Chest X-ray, PA view. Patient: 46 years old, sex F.
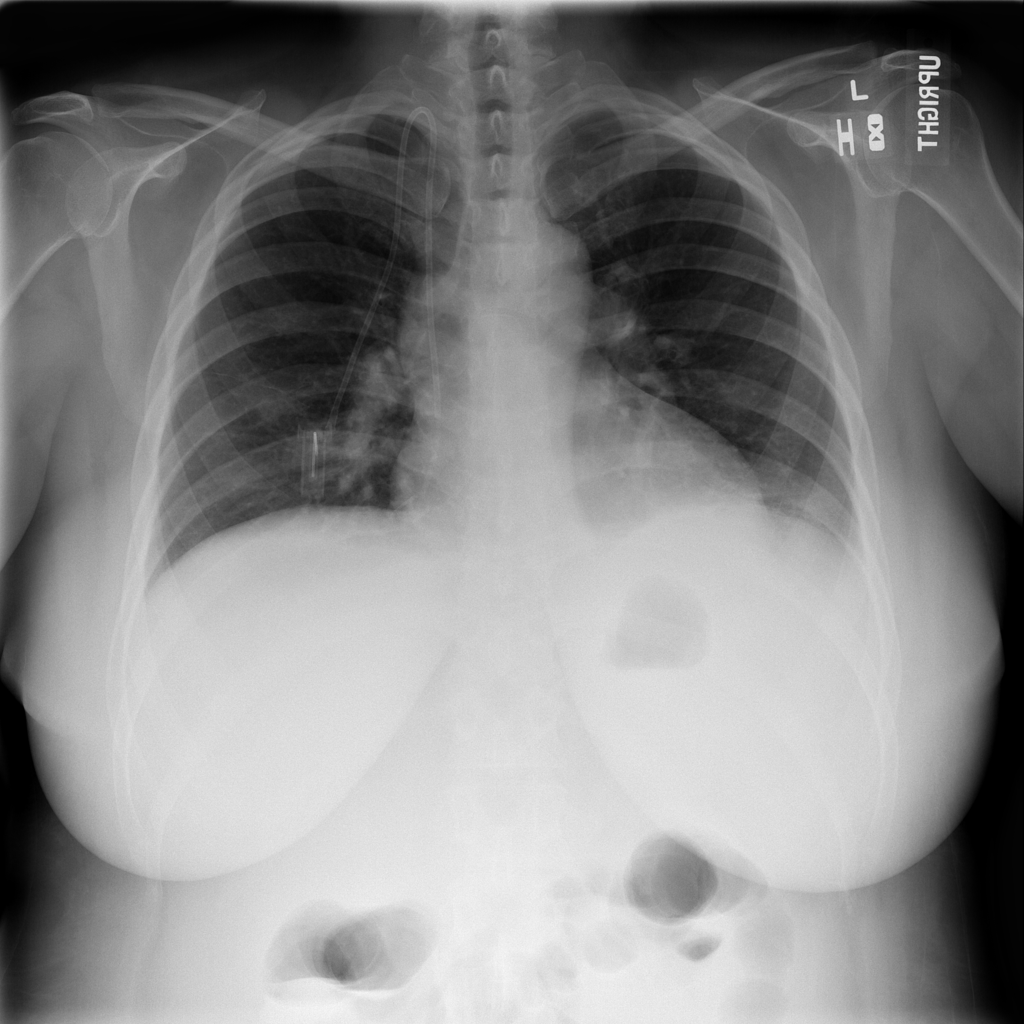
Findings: Atelectasis, Consolidation